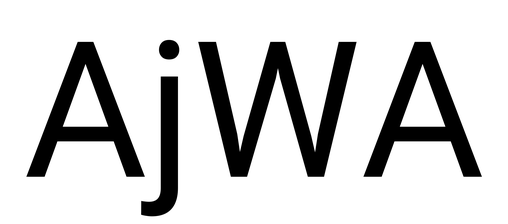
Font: Roboto_Regular